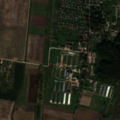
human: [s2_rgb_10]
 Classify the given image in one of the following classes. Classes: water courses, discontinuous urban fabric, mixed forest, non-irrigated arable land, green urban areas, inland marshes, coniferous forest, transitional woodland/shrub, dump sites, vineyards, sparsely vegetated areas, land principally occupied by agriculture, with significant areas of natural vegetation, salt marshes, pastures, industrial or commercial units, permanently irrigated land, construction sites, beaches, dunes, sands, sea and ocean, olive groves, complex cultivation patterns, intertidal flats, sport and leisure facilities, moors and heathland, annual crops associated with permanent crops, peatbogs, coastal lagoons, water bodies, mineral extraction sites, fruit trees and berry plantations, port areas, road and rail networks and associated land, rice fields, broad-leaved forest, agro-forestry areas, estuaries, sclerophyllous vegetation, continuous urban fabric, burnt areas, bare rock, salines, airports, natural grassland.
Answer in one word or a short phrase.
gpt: discontinuous urban fabric, industrial or commercial units, non-irrigated arable land